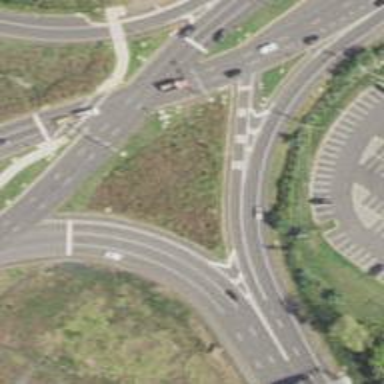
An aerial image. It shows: Motorway link at Diverging Diamond Interchange (DDI).